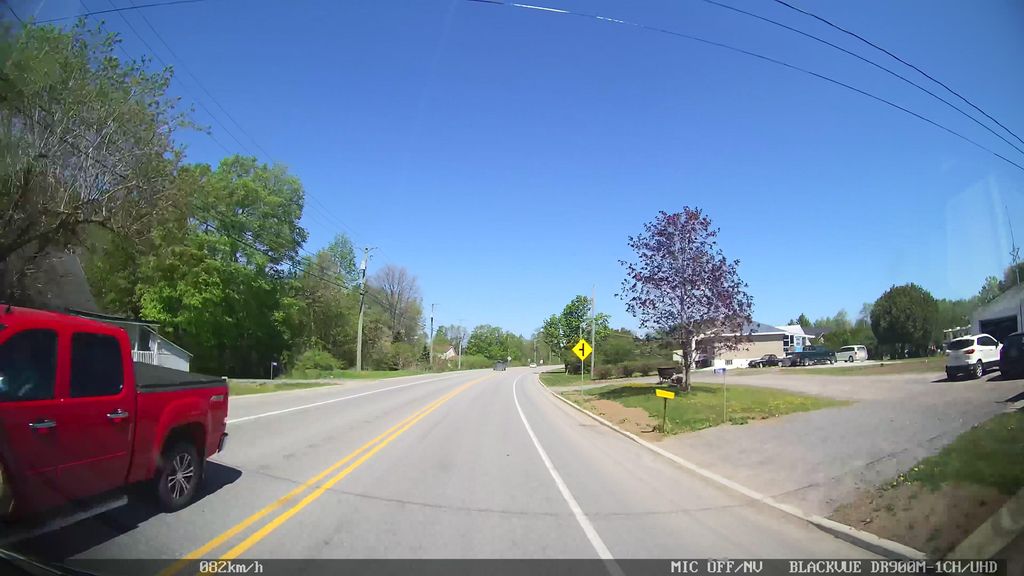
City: ottawa-gatineau